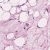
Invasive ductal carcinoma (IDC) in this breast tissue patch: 0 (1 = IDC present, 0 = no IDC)